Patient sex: M
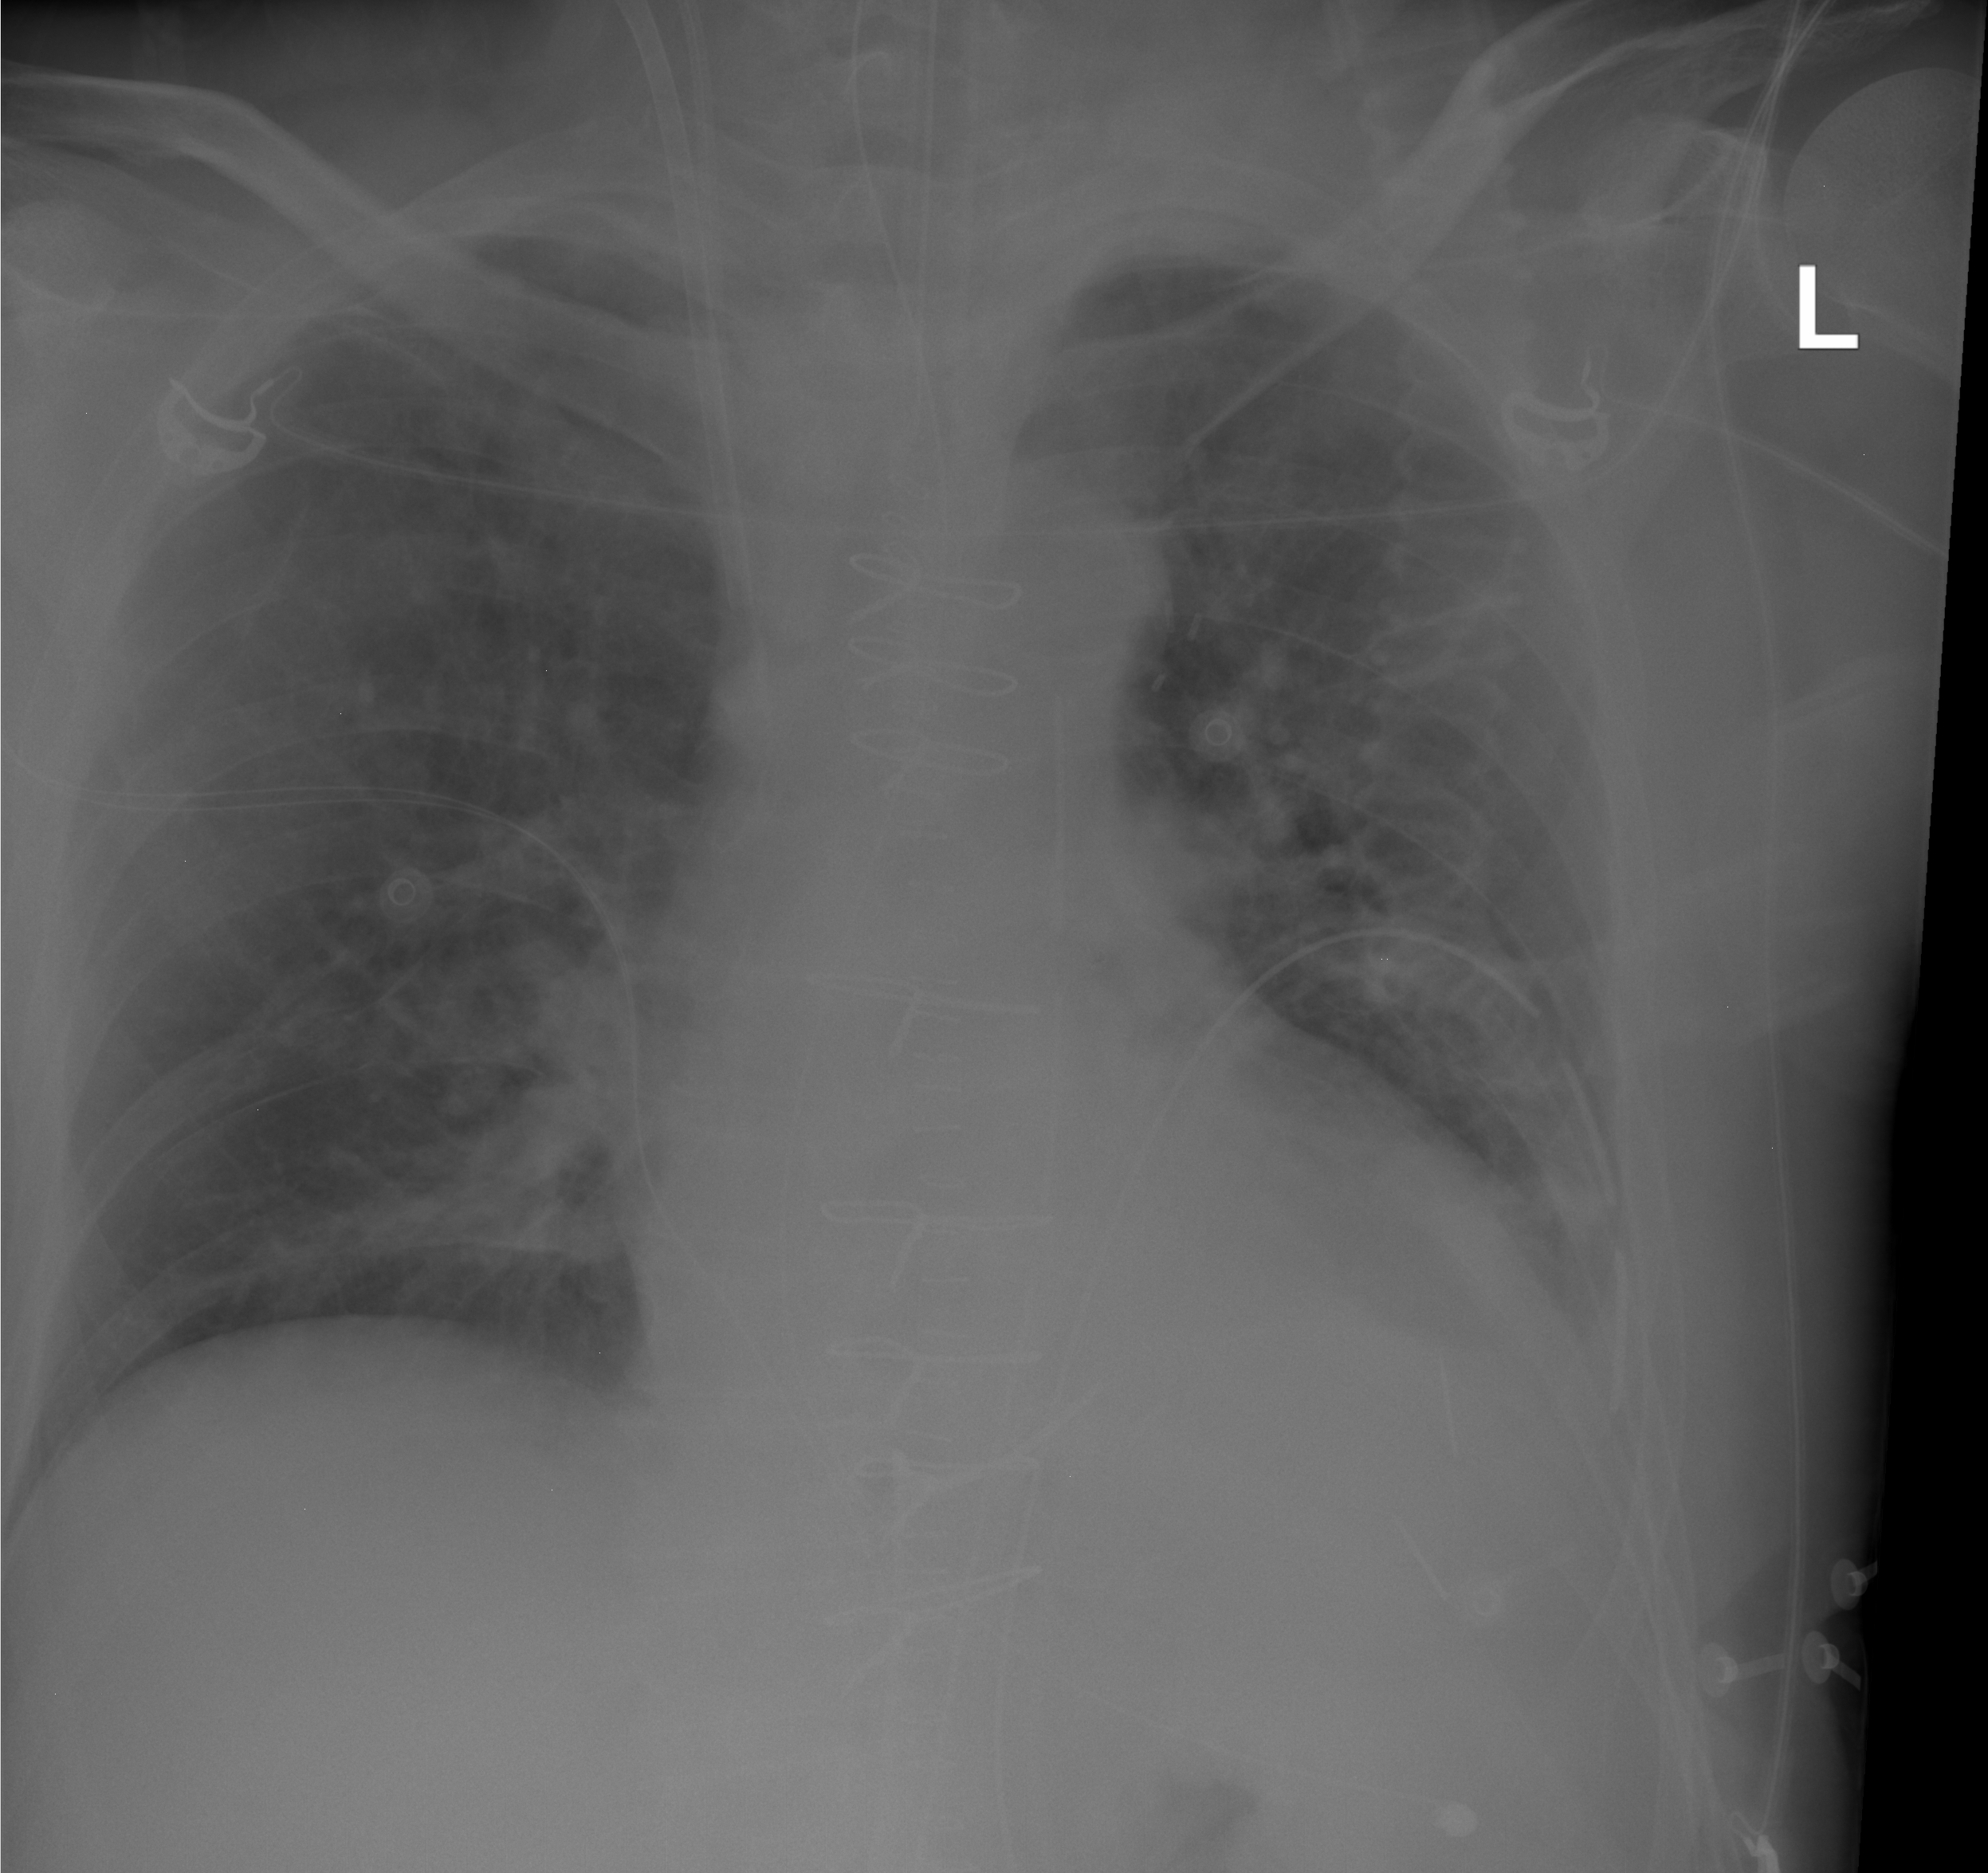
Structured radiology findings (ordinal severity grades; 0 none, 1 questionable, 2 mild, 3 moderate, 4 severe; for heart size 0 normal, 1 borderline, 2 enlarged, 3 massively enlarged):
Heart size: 1
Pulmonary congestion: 0
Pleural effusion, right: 0
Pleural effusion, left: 0
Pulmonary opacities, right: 0
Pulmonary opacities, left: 0
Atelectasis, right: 2
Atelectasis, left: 2